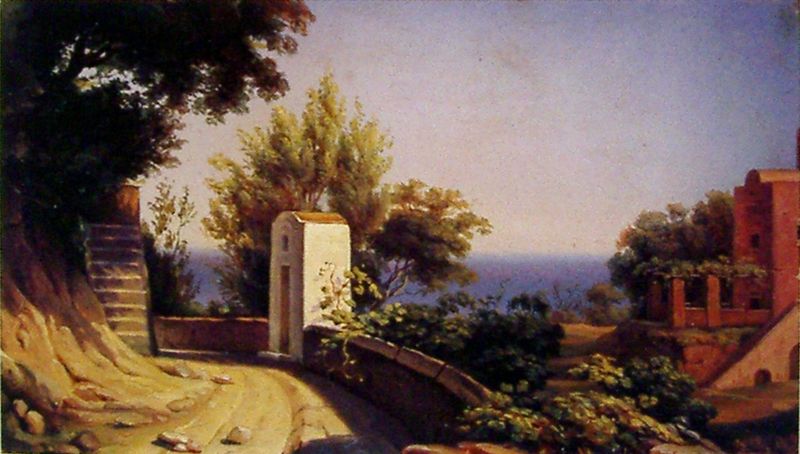
Titel: Aus Neapel
Künstler: August Wilhelm Ferdinand Schirmer
Schlagwörter: baum, berg, blau, blätter, dunkel, felsen, gemälde, himmel, meer, schatten, wasser, weiß, bäume, gelb, grün, landschaft, ocker, see, stadt, äste, braun, fenster, hell, licht, pfeiler, schwarz, strasse, terasse, tür, ausblick, dach, gebäude, haus, rot, weg, wiese, malerei, wand, stein, steine, tot, öl, einsamkeit, erde, ferne, horizont, häuser, hügel, natur, strauch, zweige, brüstung, büsche, einsam, gebüsch, hütte, pfad, sonne, sträucher, gold, pflanze, pflanzen, rosa, wald, turm, garten, aussicht, küste, sommer, ansicht, bogen, italien, süden, abhang, mittag, steinig, warm, fels, hang, hitze, dorf, mauer, ziegel, dunst, wise, geröll, backstein, romantik, häuschen, treppe, treppen, wein, durchgang, geländer, stufe, stufen, tor, bögen, eingang, ruine, veranda, antike, landstrasse, himmeö, idyll, mauerwerk, friedhof, ruinen, sonnig, trüb, kurve, villa, verschwommen, efeu, mauern, dunkle, grotte, kapelle, griechenland, rötlich, fröhlich, himel, brocken, wegrand, mediterran, weich, sträcuher, einfassung, laube, toscana, mittelmeer, toskana, abstieg, häsuer, blaue, pergola, torhaus, hausaltar, tür eingang, wegkreuz, meditteran, hanf, steintreppe, aus, mediteran, steinschlag, pflane, rundblick, terreasse, bergstraße, schutzhaus